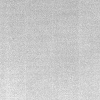
Atmospheric dust classification: dusty